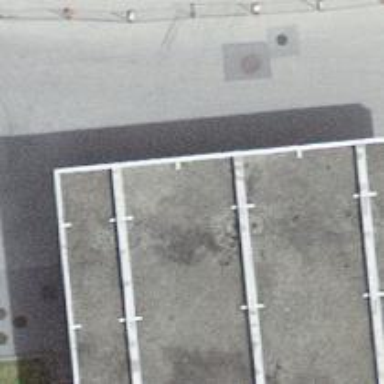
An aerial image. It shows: Fuel station.